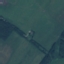
Label: Pasture